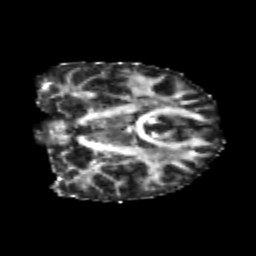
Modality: FA
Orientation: coronal
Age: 25
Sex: female
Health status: healthy
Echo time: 0.074 s